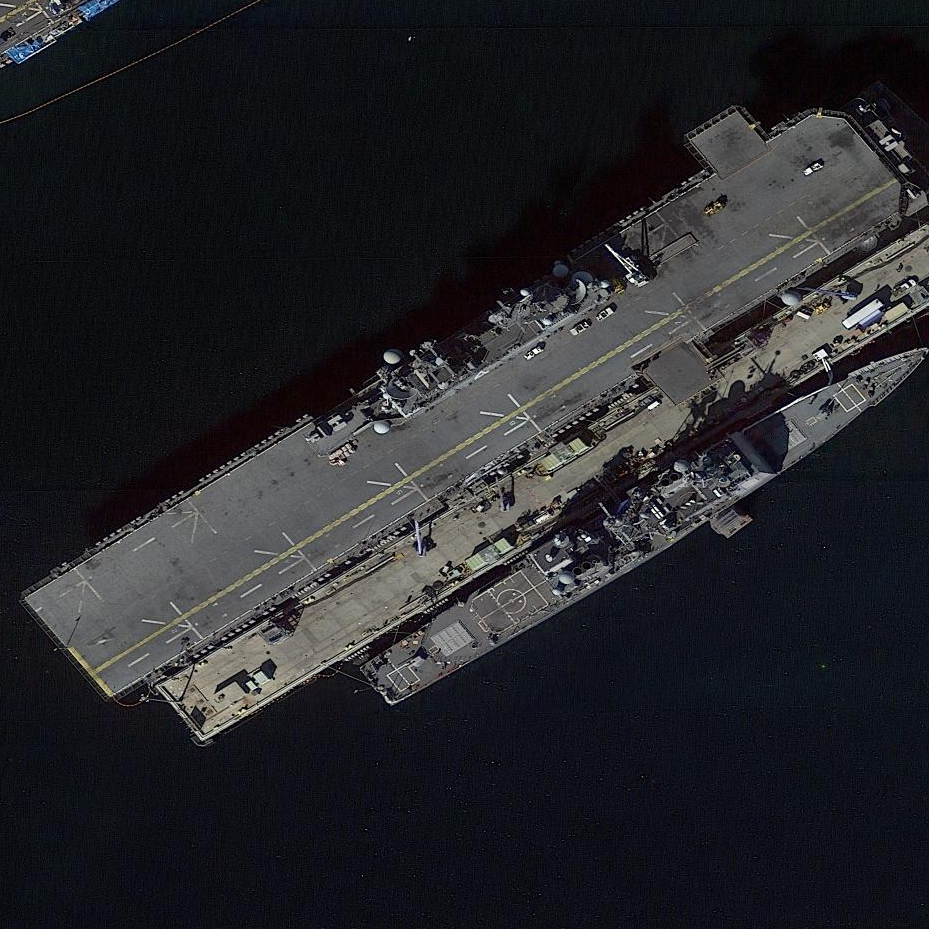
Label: assault